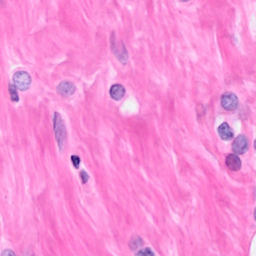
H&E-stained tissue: Breast